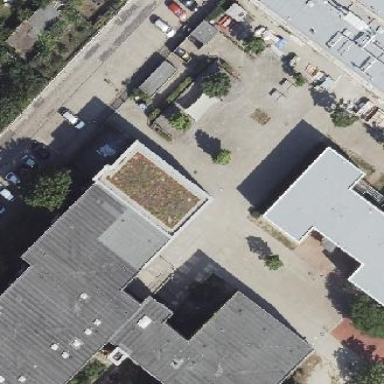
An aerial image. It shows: Part of building is shown in the image.